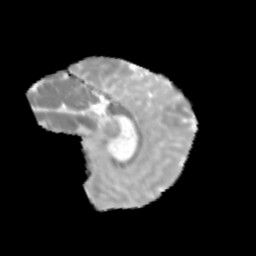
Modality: MD
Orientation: sagittal
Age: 11
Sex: male
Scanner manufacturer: siemens
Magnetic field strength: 3 T
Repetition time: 3.8 s
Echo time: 0.07 s